Question: Now i have installed XCode 6 beta.
But when i open it , i can't see any Application Templates like following pic.
I want to test custom keyboard for iOS8.

How can i do it?
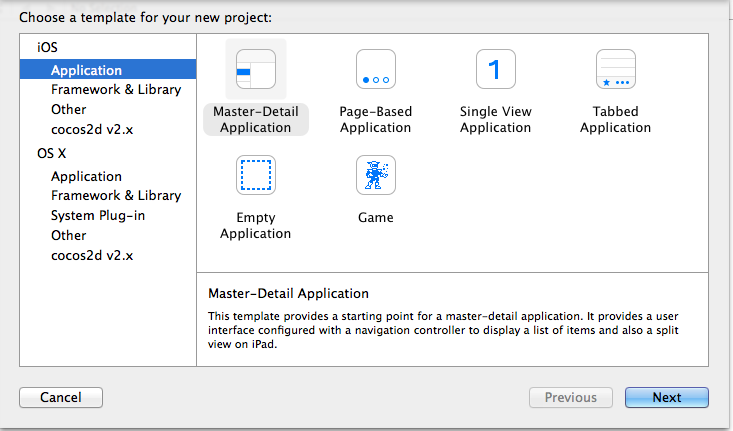
Answer: You first have to create an application from the screen you've shown.
After that you go to

And then select .